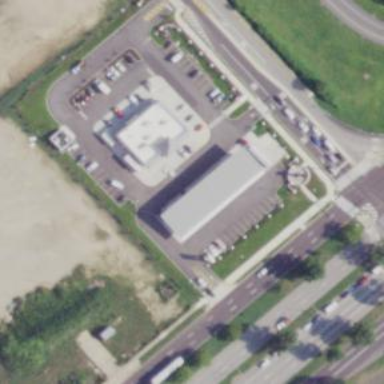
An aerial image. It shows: Fuel station located under roof.